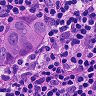
Metastatic tissue present: yes